Interaction volume radius: 10 \u00c5
Interaction volume height: 10 \u00c5
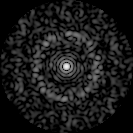
Disorder parameter: 0.8535